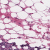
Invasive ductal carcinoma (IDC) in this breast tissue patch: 1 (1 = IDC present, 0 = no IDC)